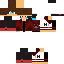
A male human skin with dark skin, wearing brown long hair dressed in a red hoodie and black pants, featuring a closed mouth.